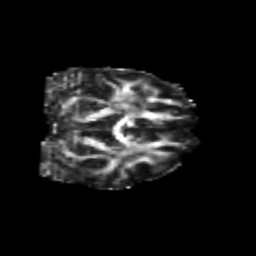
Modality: FA
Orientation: coronal
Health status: healthy
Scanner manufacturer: philips
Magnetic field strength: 3 T
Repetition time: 6.964 s
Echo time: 0.092 s